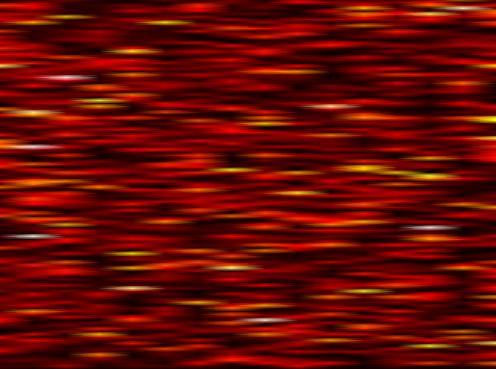
Label: FBMC